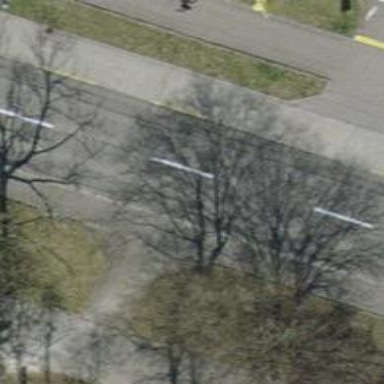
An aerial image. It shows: Asphalt footway with unmarked crossing. There is pedestrian island and markings at the crossing.